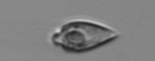
Label: Oxytoxum